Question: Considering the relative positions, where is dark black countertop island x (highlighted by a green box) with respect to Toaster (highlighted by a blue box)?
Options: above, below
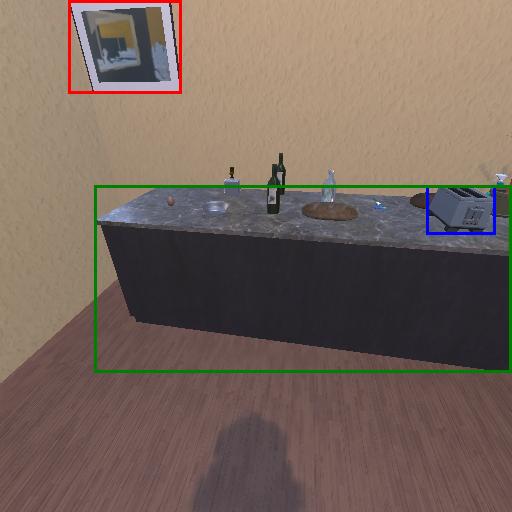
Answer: above